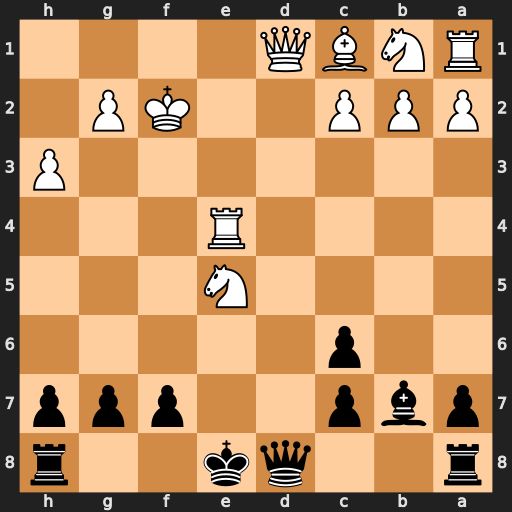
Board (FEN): r2qk2r/pbp2ppp/2p5/4N3/4R3/7P/PPP2KP1/RNBQ4
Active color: b
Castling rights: kq
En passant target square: -
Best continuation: Qxd1 Nf3+ Kf8